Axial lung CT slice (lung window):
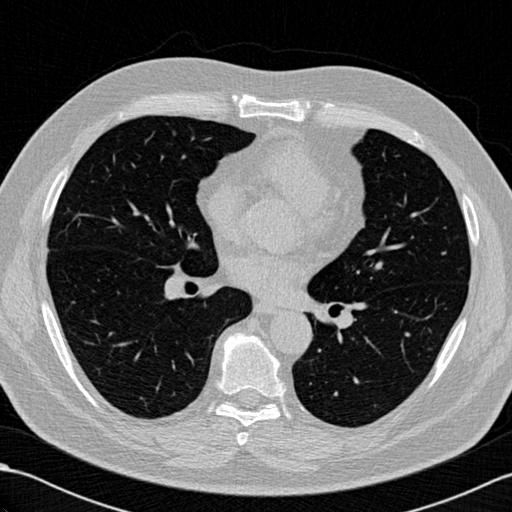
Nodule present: no